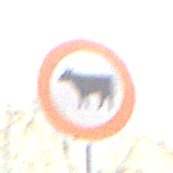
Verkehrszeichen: VerbotViehtrieb
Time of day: MorningAfternoon
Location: Outdoor (Nature)
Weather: PartlyCloudy
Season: NotSpecified
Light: Natural